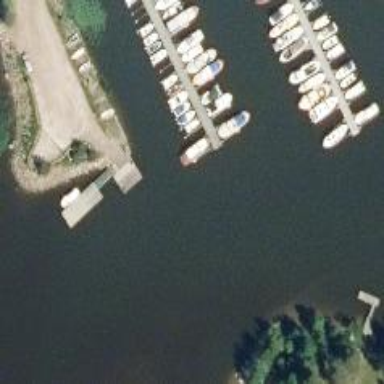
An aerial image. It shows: Pier with mooring facilities.